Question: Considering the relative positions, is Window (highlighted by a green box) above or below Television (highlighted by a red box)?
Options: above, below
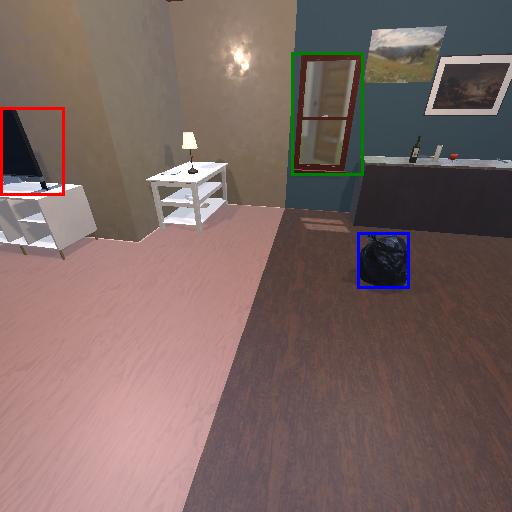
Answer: above